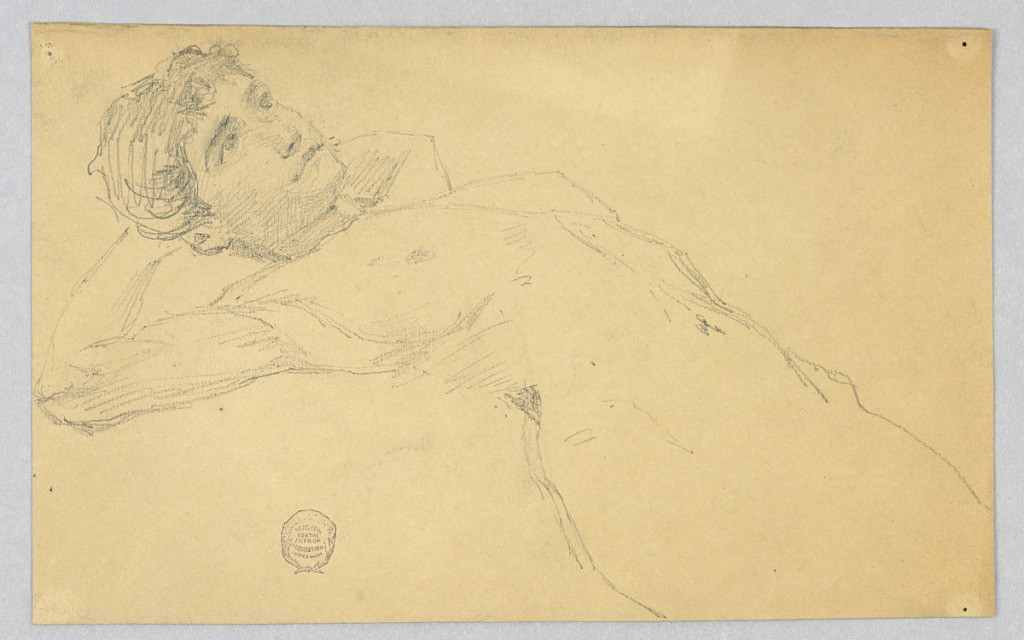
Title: Sketch of Female Nude
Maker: Francis Augustus Lathrop, American, 1849–1909
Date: ca. 1895
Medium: Graphite on paper
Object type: Drawing
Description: Nude female figure laying back to the left, hands under her head.